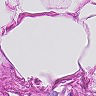
Metastatic tissue present: no